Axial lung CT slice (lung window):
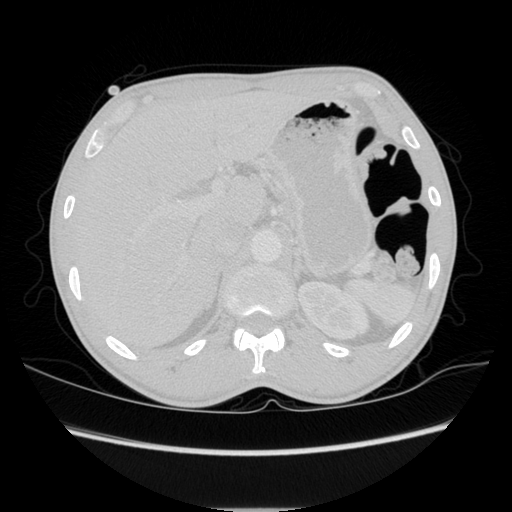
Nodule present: no